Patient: sex F, age 59
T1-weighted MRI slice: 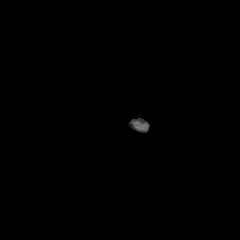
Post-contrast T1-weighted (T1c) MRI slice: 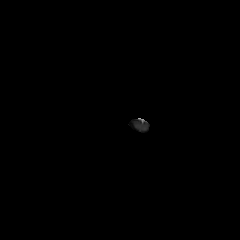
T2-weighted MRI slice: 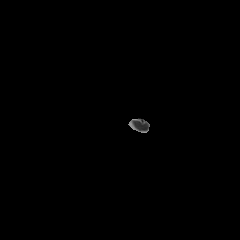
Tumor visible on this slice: no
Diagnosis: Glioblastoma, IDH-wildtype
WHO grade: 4